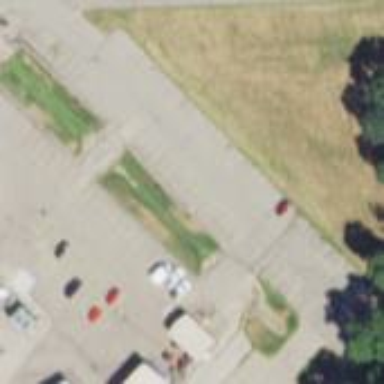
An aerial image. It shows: Parking area.